Interaction volume radius: 10 \u00c5
Interaction volume height: 40 \u00c5
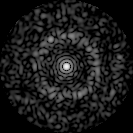
Disorder parameter: 0.8372